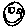
Label: smiley face